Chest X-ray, AP view. Patient: 42 years old, sex M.
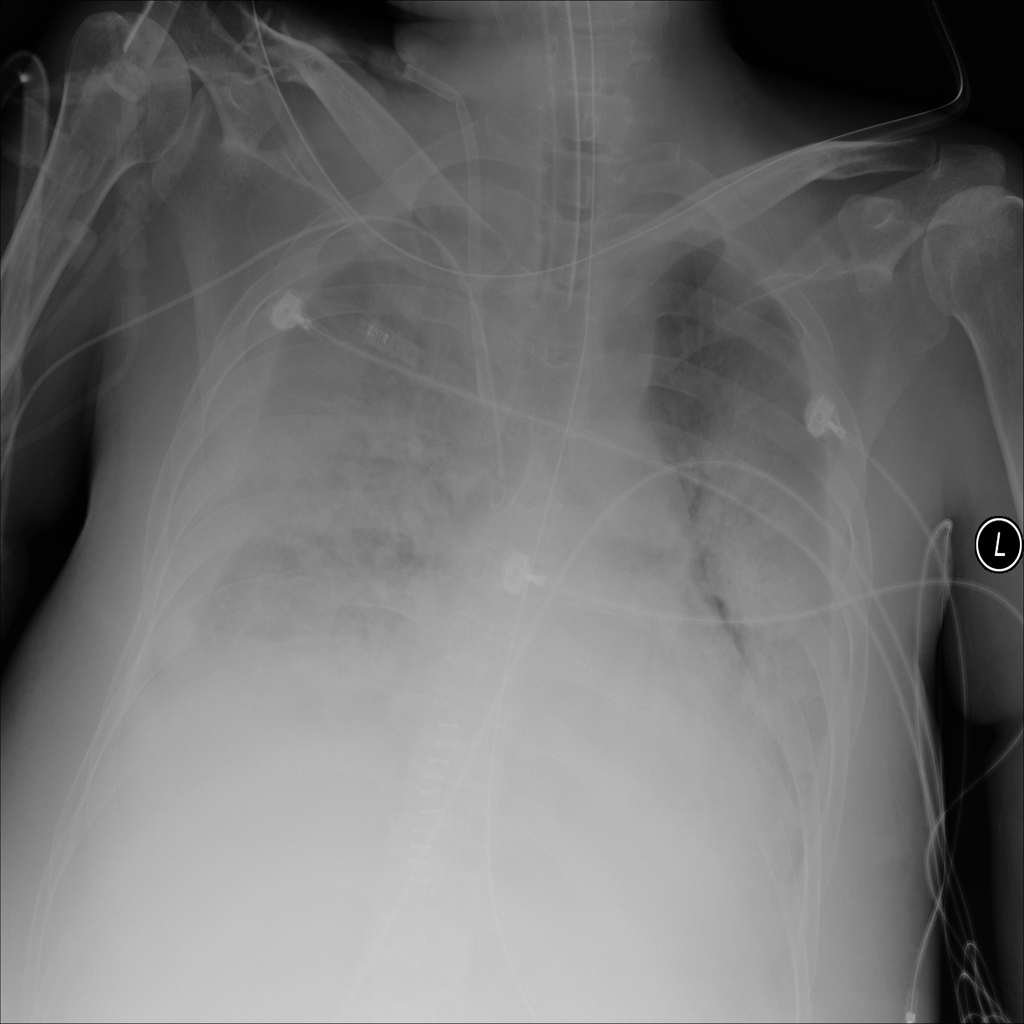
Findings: Effusion